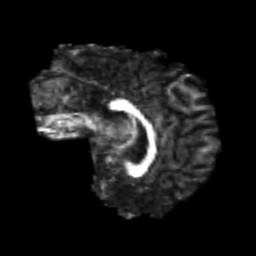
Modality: FA
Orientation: sagittal
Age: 22
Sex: male
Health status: healthy
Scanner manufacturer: philips
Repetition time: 7.388 s
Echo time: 0.08599 s